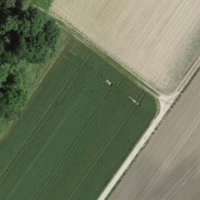
EUNIS habitat code: 52
Species observed at this site:
Echium vulgare